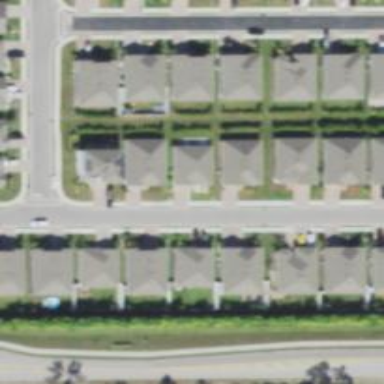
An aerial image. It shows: Residential road.